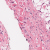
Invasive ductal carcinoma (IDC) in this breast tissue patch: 0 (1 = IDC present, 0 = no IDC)